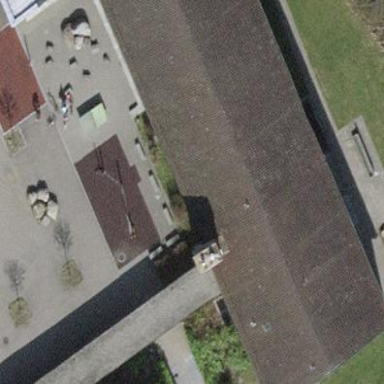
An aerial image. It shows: School building or complex.